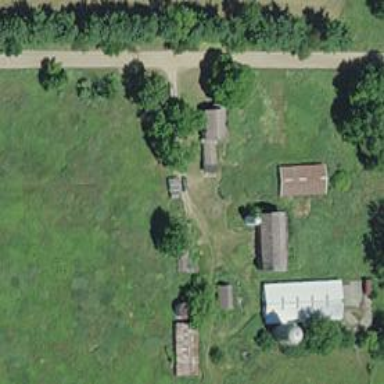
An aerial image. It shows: Silo.